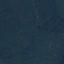
Land use / land cover class: Forest